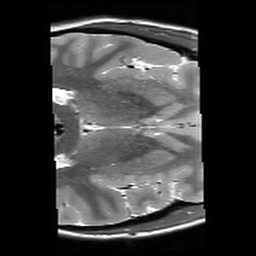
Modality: T2starw
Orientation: axial
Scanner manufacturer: siemens
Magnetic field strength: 3 T
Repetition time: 9.86 s
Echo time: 0.05 s